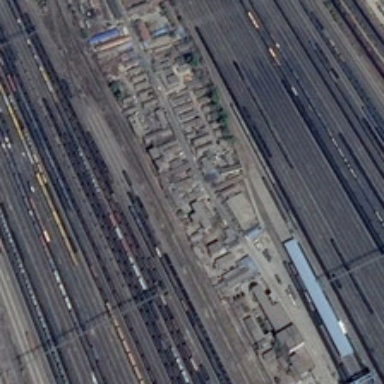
Many buildings are near a railway station .